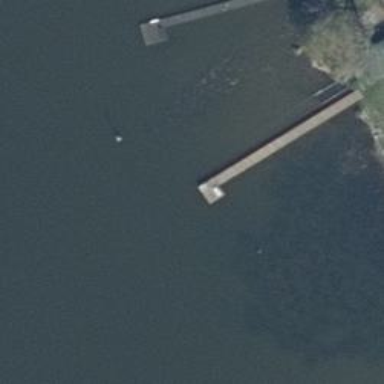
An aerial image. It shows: Man-made pier.